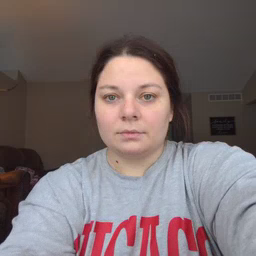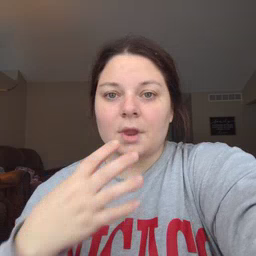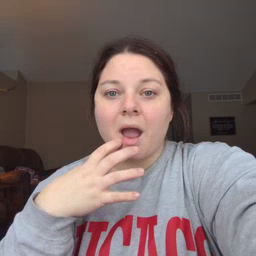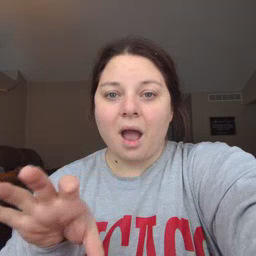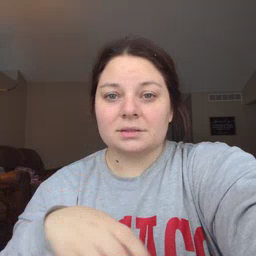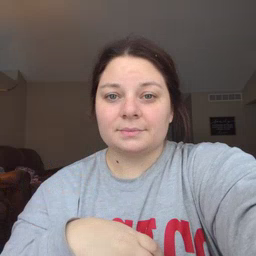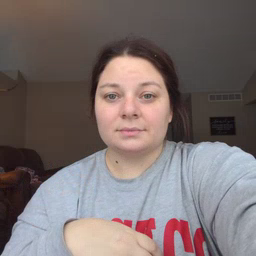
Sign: hot